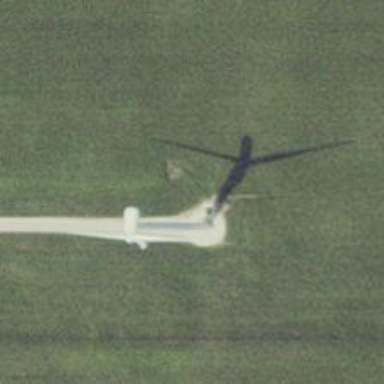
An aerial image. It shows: Wind turbine generator that utilizes wind as its source for generating electricity. It is of the horizontal axis type.